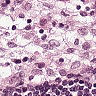
Metastatic tissue present: no